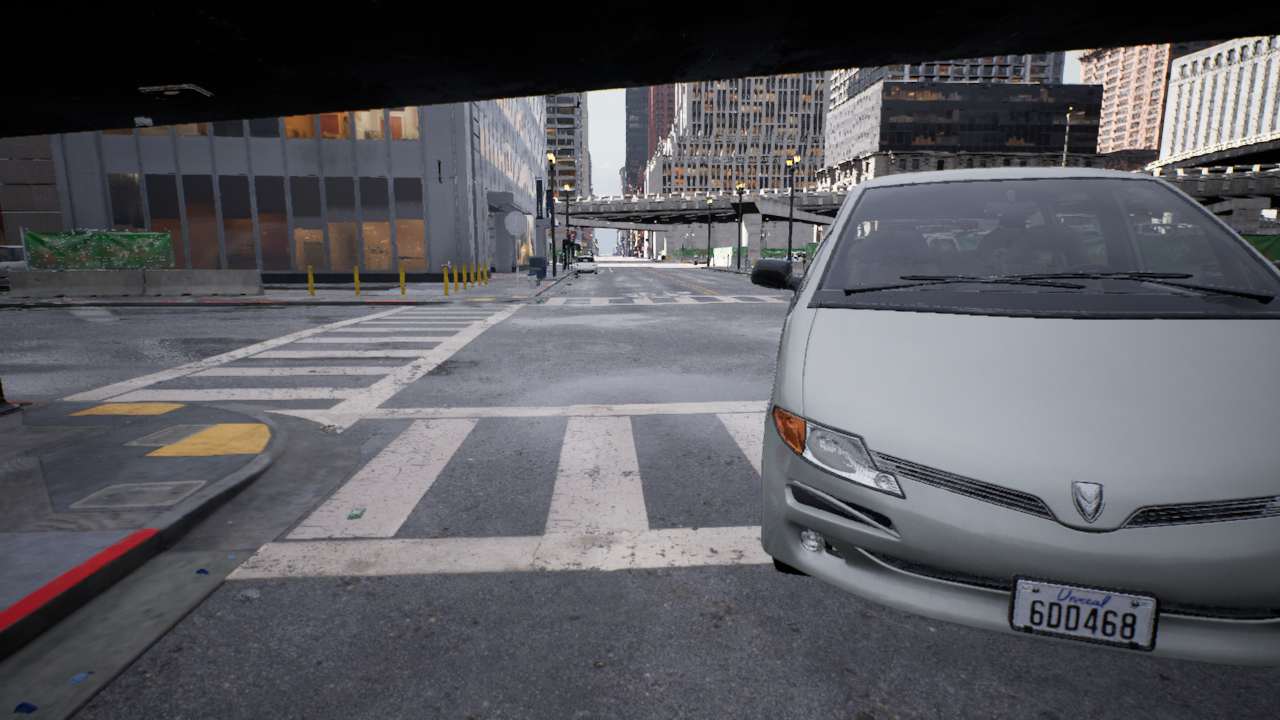
Venue: intersection
Lighting: clear day
Vehicle rig: minivan